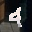
Label: 4